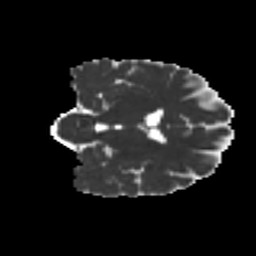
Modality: MD
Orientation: coronal
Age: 42
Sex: female
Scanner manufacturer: ge
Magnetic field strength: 3 T
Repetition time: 7.8 s
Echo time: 0.0606 s